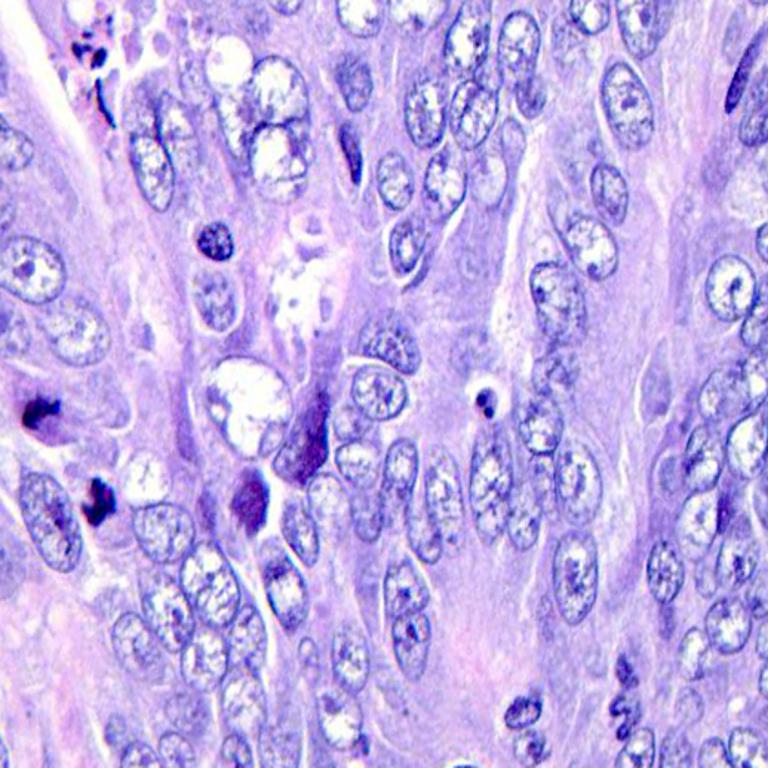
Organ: colon
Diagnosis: adenocarcinomas